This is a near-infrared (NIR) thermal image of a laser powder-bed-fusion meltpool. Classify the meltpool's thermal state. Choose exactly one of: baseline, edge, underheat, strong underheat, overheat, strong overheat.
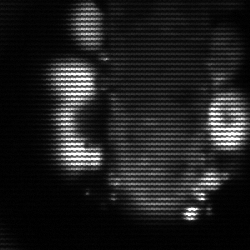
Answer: strong underheat